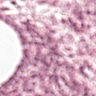
Metastatic tissue present: no